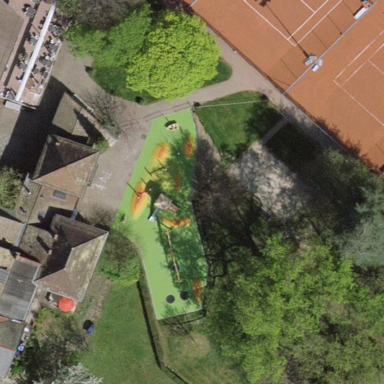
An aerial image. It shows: Lovely park for leisure and relaxation.